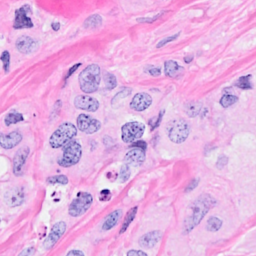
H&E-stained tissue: Breast